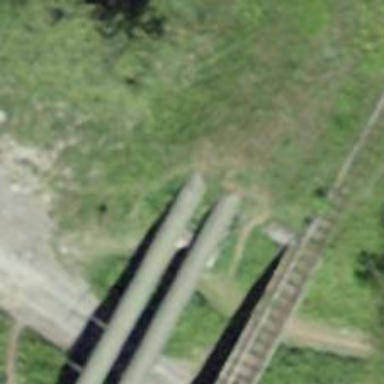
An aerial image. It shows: Man-made water pipeline.